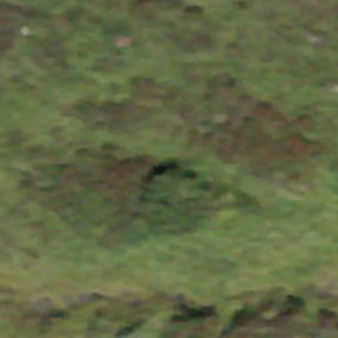
Label: other